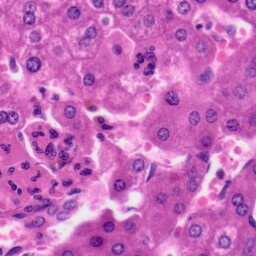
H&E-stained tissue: Liver